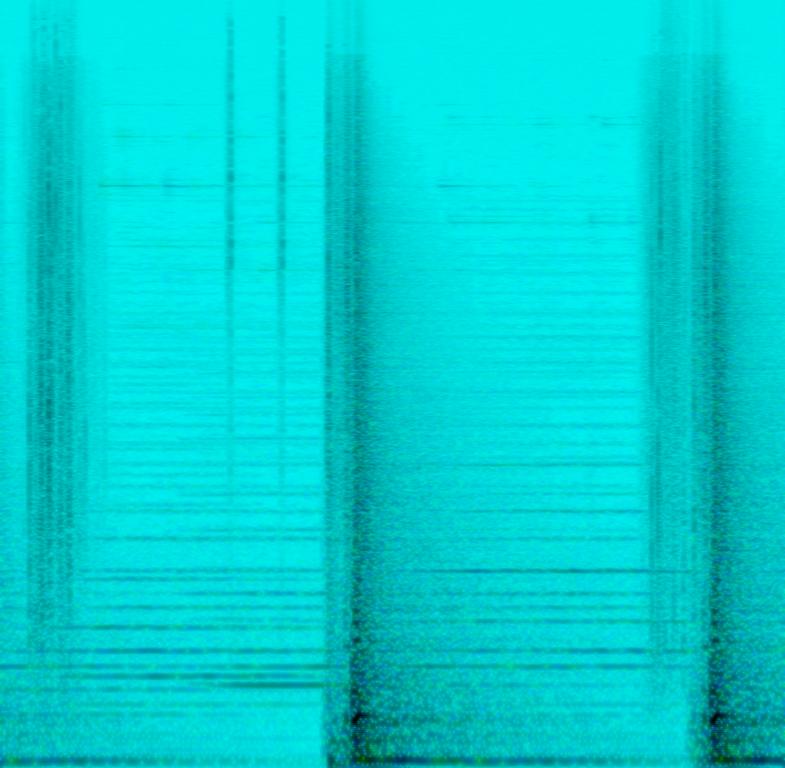
This audio clip features the sound of pages being turned. The percussion is played at regular intervals. In the background, synth sounds are heard playing a soft melody. This sound is from a PC or mobile game.